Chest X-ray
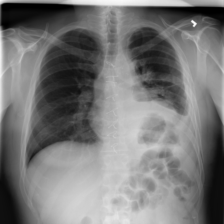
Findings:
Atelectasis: negative
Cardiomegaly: negative
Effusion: negative
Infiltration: negative
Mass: negative
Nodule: negative
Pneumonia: negative
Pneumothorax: positive
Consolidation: negative
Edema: negative
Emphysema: negative
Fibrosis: negative
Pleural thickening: negative
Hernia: negative